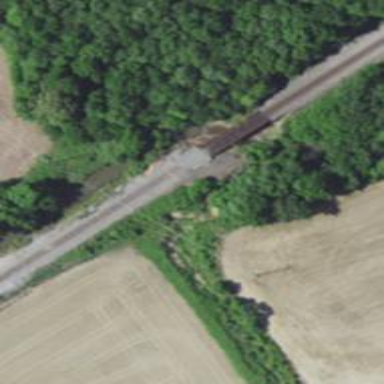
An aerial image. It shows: Bridge over railway line.